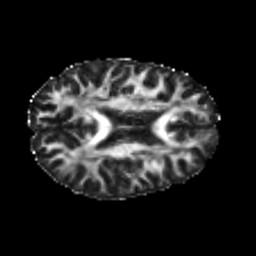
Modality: FA
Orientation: axial
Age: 24
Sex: female
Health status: healthy
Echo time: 0.074 s